Question: I am trying to display the following checkboxes when the user clicks on a
Devexpress.XtraBars.BarButtonItem. This would be like a popup where the user checks the boxes and then based on the selection a report is opened.

What is the best way to go about this?
I am still learning these dev express controls. There is a PopUpControl on their documentaion
<URL>
To be able to Set BarButtonItem.DropDownControl = poppControlContainer1 the PopupControl should be on the same form as the barbuttom Item.
I dont want be putting the popUpcontainer on the same form and make another XtraForm.
How do I invoke this XtraForm with a popup control?
I make a form with 4 checkboxes and a dialog button. But this doesnt seem very appealing to the user
Any other thoughts on the best way to show these check boxes from a bar button would be good.
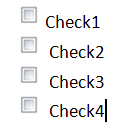
Answer: 0. If you want to use you 'XtraForm' as popup then you need to add 'PopupControlContainer' and use 'PopupControlContainer.Popup':
'''
private void popupControlContainer1_Popup(object sender, EventArgs e)
{
popupControlContainer1.Controls.Clear();
var form = new XtraForm1();
form.TopLevel = false;
form.Dock = DockStyle.Fill;
form.FormBorderStyle = System.Windows.Forms.FormBorderStyle.None;
popupControlContainer1.Controls.Add(form);
form.Show();
}
'''
Here is result:

1. Without 'XtraForm' you can use 'PopupMenu' control with 'BarEditItem' objects with 'RepositoryItemCheckEdit' objects as properties for editor. You can add this controls in designer by using 'Editor\CheckEdit' menu. Set the 'BarEditItem.Edit.GlyphAlignment' property to 'HorzAlignment.Near' and set 'barButtonItem.DropDownControl = popupMenu1'.
Here is result: